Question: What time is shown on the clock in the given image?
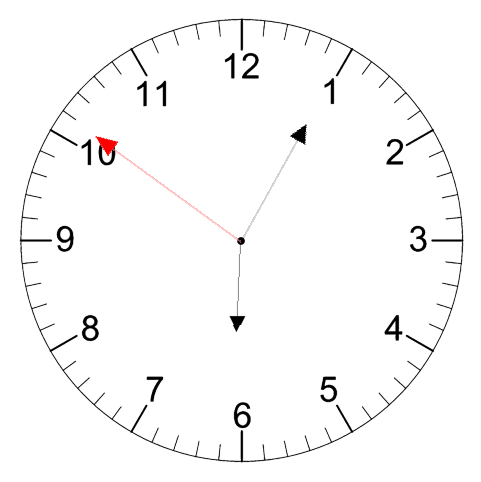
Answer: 06:04:51